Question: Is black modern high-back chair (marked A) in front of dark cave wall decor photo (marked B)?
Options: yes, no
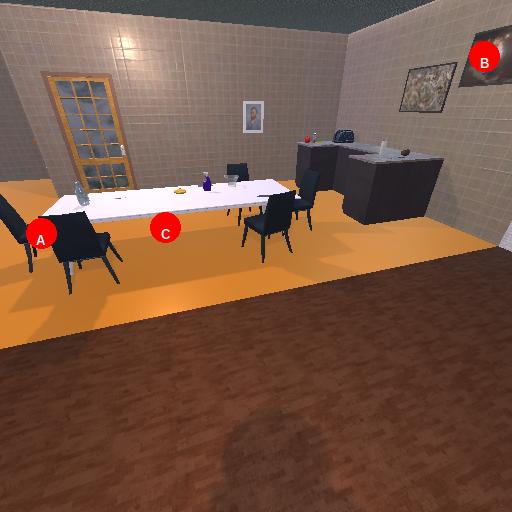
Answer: yes